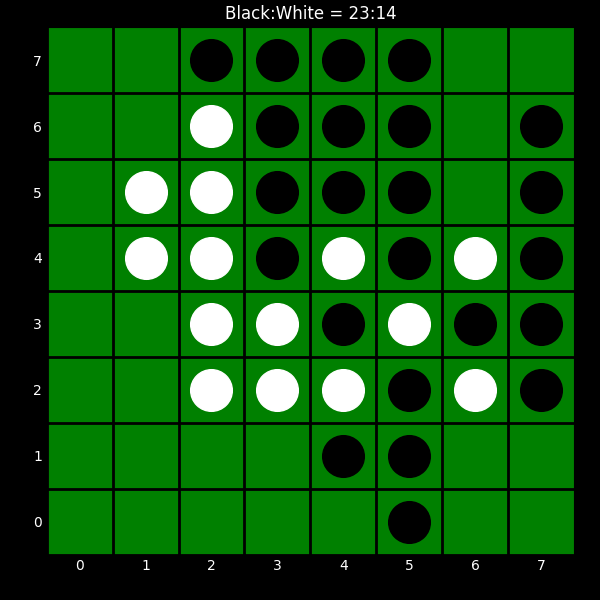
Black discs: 23
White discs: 14